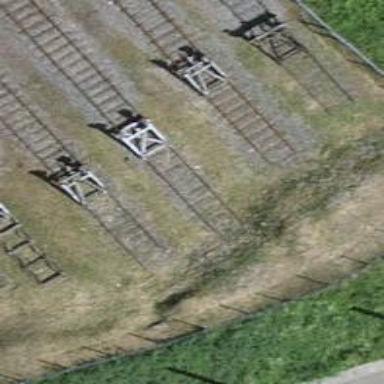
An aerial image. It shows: Railway buffer stop.